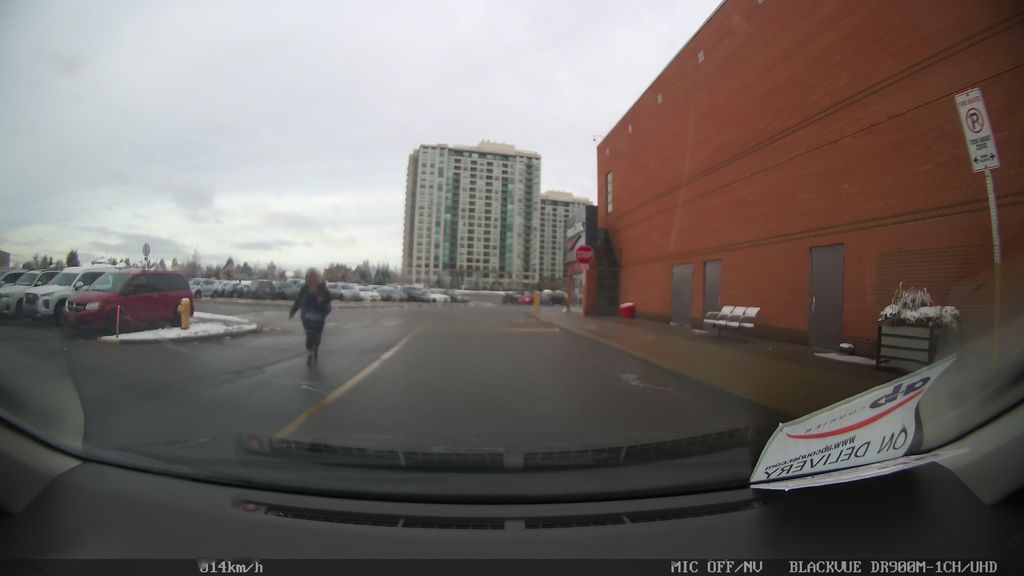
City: toronto